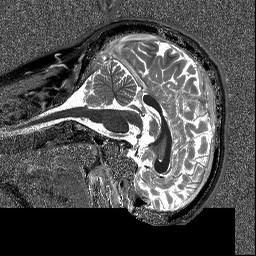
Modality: T1map
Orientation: sagittal
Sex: male